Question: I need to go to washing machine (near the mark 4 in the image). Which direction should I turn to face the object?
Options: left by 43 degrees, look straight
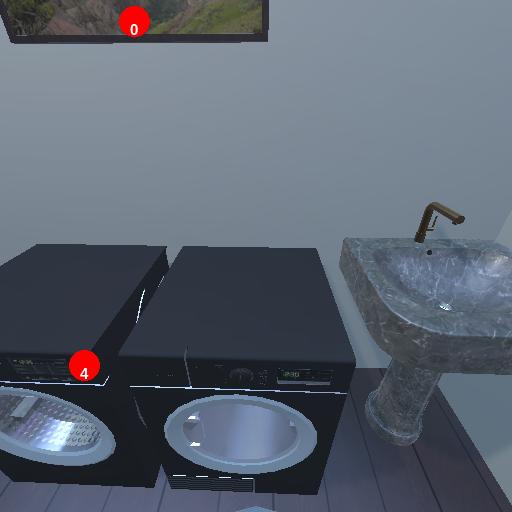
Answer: left by 43 degrees